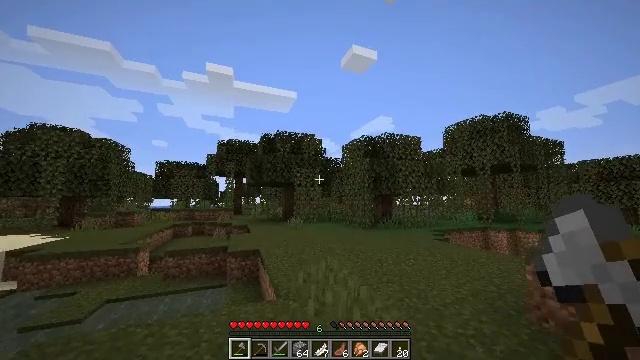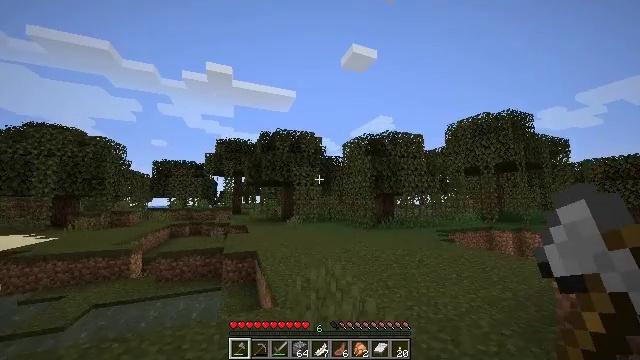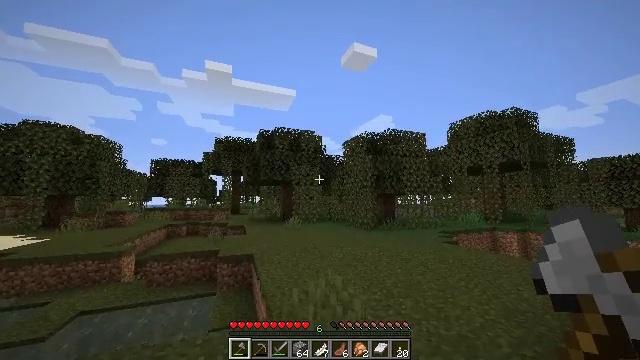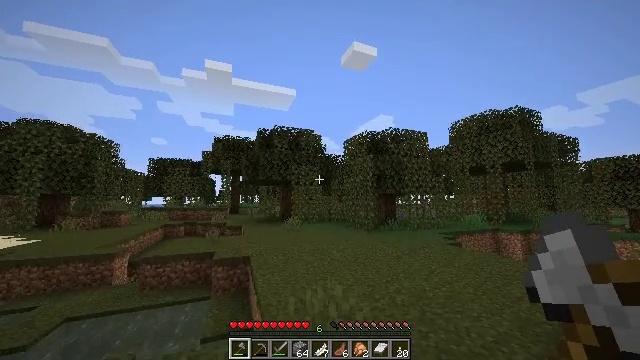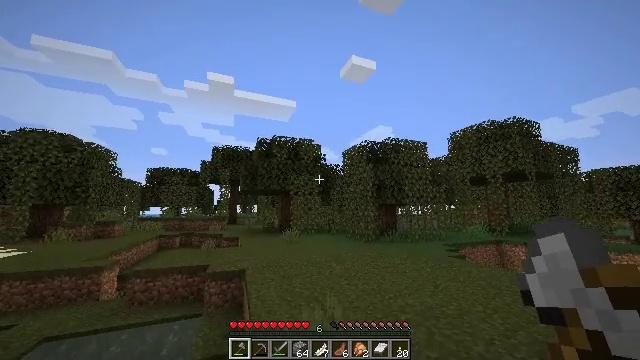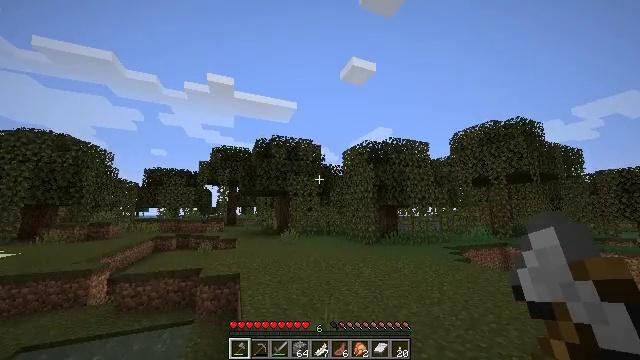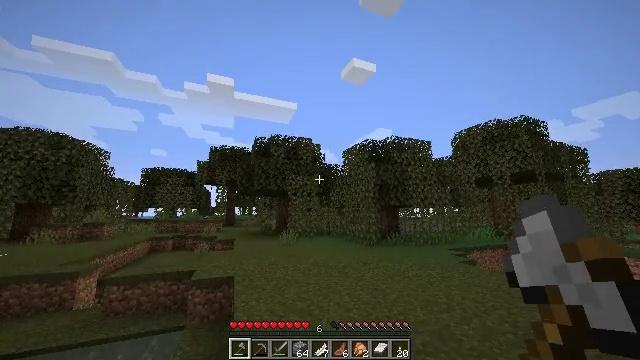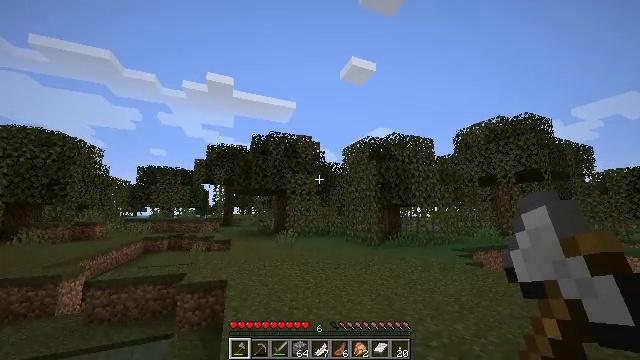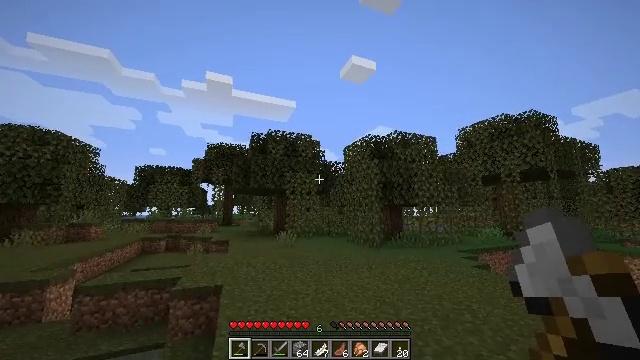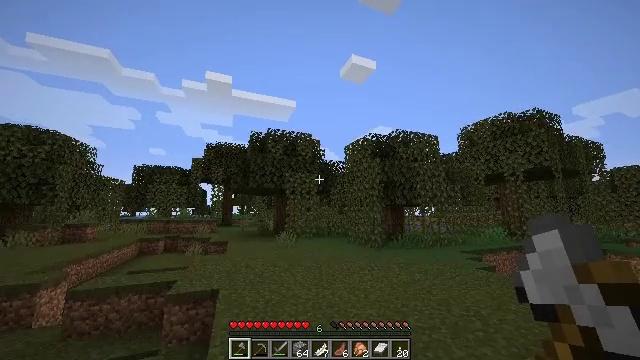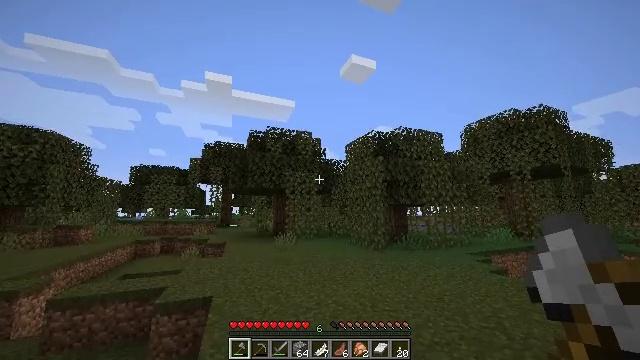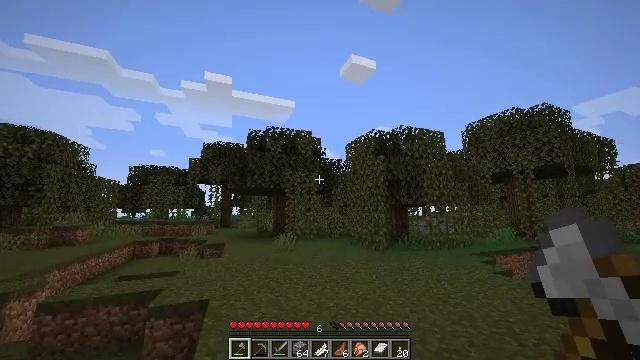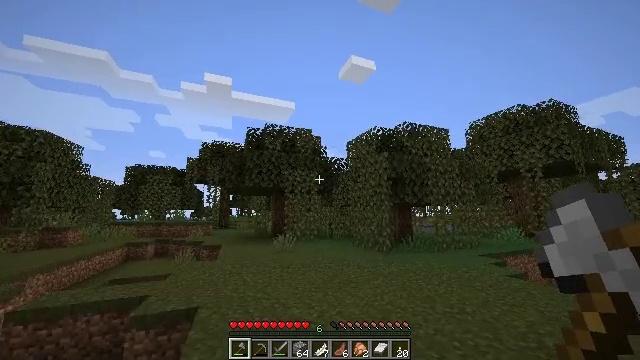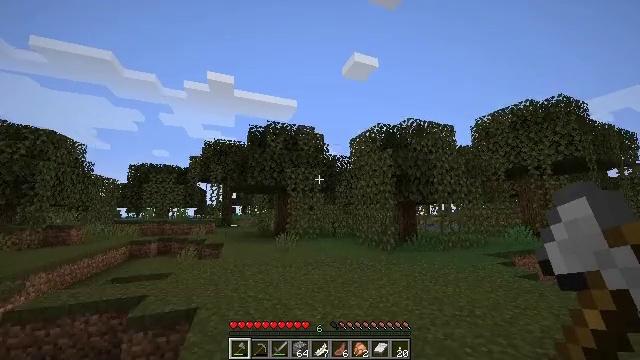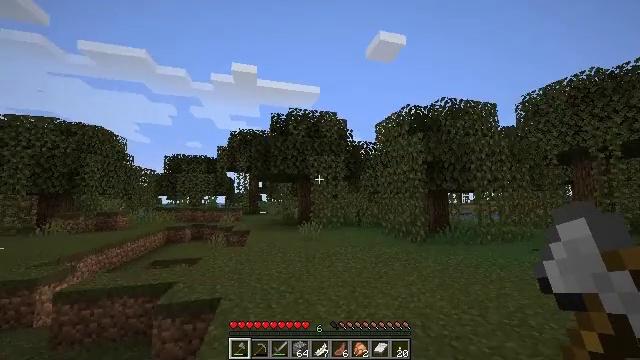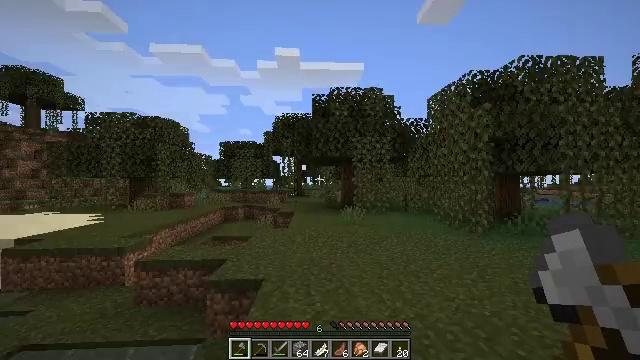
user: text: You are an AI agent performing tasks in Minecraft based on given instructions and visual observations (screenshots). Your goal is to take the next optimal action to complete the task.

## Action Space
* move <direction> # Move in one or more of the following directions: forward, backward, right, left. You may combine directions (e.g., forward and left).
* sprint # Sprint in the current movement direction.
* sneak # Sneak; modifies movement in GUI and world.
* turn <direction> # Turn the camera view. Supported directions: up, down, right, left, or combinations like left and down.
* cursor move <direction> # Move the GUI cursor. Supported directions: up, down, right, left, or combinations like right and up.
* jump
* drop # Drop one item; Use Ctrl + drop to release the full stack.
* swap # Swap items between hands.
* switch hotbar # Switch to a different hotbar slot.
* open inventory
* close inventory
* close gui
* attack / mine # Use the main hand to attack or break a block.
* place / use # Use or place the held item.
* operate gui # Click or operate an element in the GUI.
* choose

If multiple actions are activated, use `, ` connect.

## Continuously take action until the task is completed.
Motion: motion action
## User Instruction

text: Cut down the sugar cane stalks.
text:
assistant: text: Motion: move forward, sprint
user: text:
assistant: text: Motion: move forward, sprint
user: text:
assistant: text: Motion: move forward, sprint
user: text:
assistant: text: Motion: move forward, sprint, turn up
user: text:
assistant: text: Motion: move forward, sprint
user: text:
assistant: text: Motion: move forward, sprint
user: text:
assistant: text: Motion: move forward, sprint
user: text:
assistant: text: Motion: move forward, sprint
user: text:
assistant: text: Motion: move forward, sprint
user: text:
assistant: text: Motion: move forward
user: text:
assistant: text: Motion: move forward
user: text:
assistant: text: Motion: move forward
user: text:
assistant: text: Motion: move forward
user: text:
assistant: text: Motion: move forward, turn left and down
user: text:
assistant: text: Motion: move forward, turn left and down
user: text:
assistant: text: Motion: move forward, turn left and down
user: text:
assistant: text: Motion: move forward
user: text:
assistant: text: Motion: move forward
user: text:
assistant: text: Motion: move forward
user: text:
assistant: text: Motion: move forward
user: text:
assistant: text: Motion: move forward
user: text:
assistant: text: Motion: move forward
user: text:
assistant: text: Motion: move forward
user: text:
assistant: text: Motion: move forward
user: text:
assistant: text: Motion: move forward
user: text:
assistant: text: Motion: move forward, turn left and down
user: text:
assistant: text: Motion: move forward
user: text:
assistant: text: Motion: move forward
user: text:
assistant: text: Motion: move forward
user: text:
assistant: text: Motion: move forward